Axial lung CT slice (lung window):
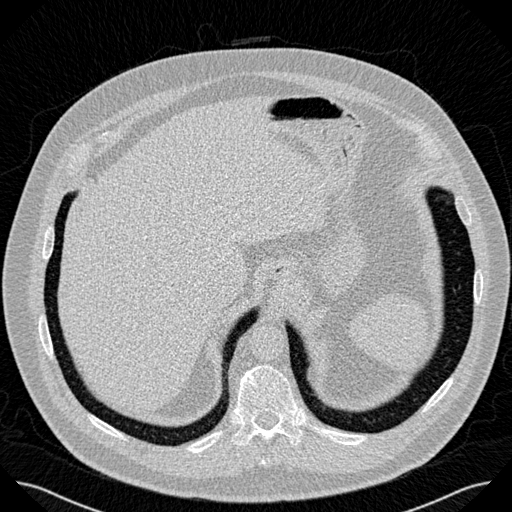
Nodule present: no